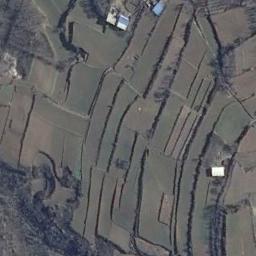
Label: terrace